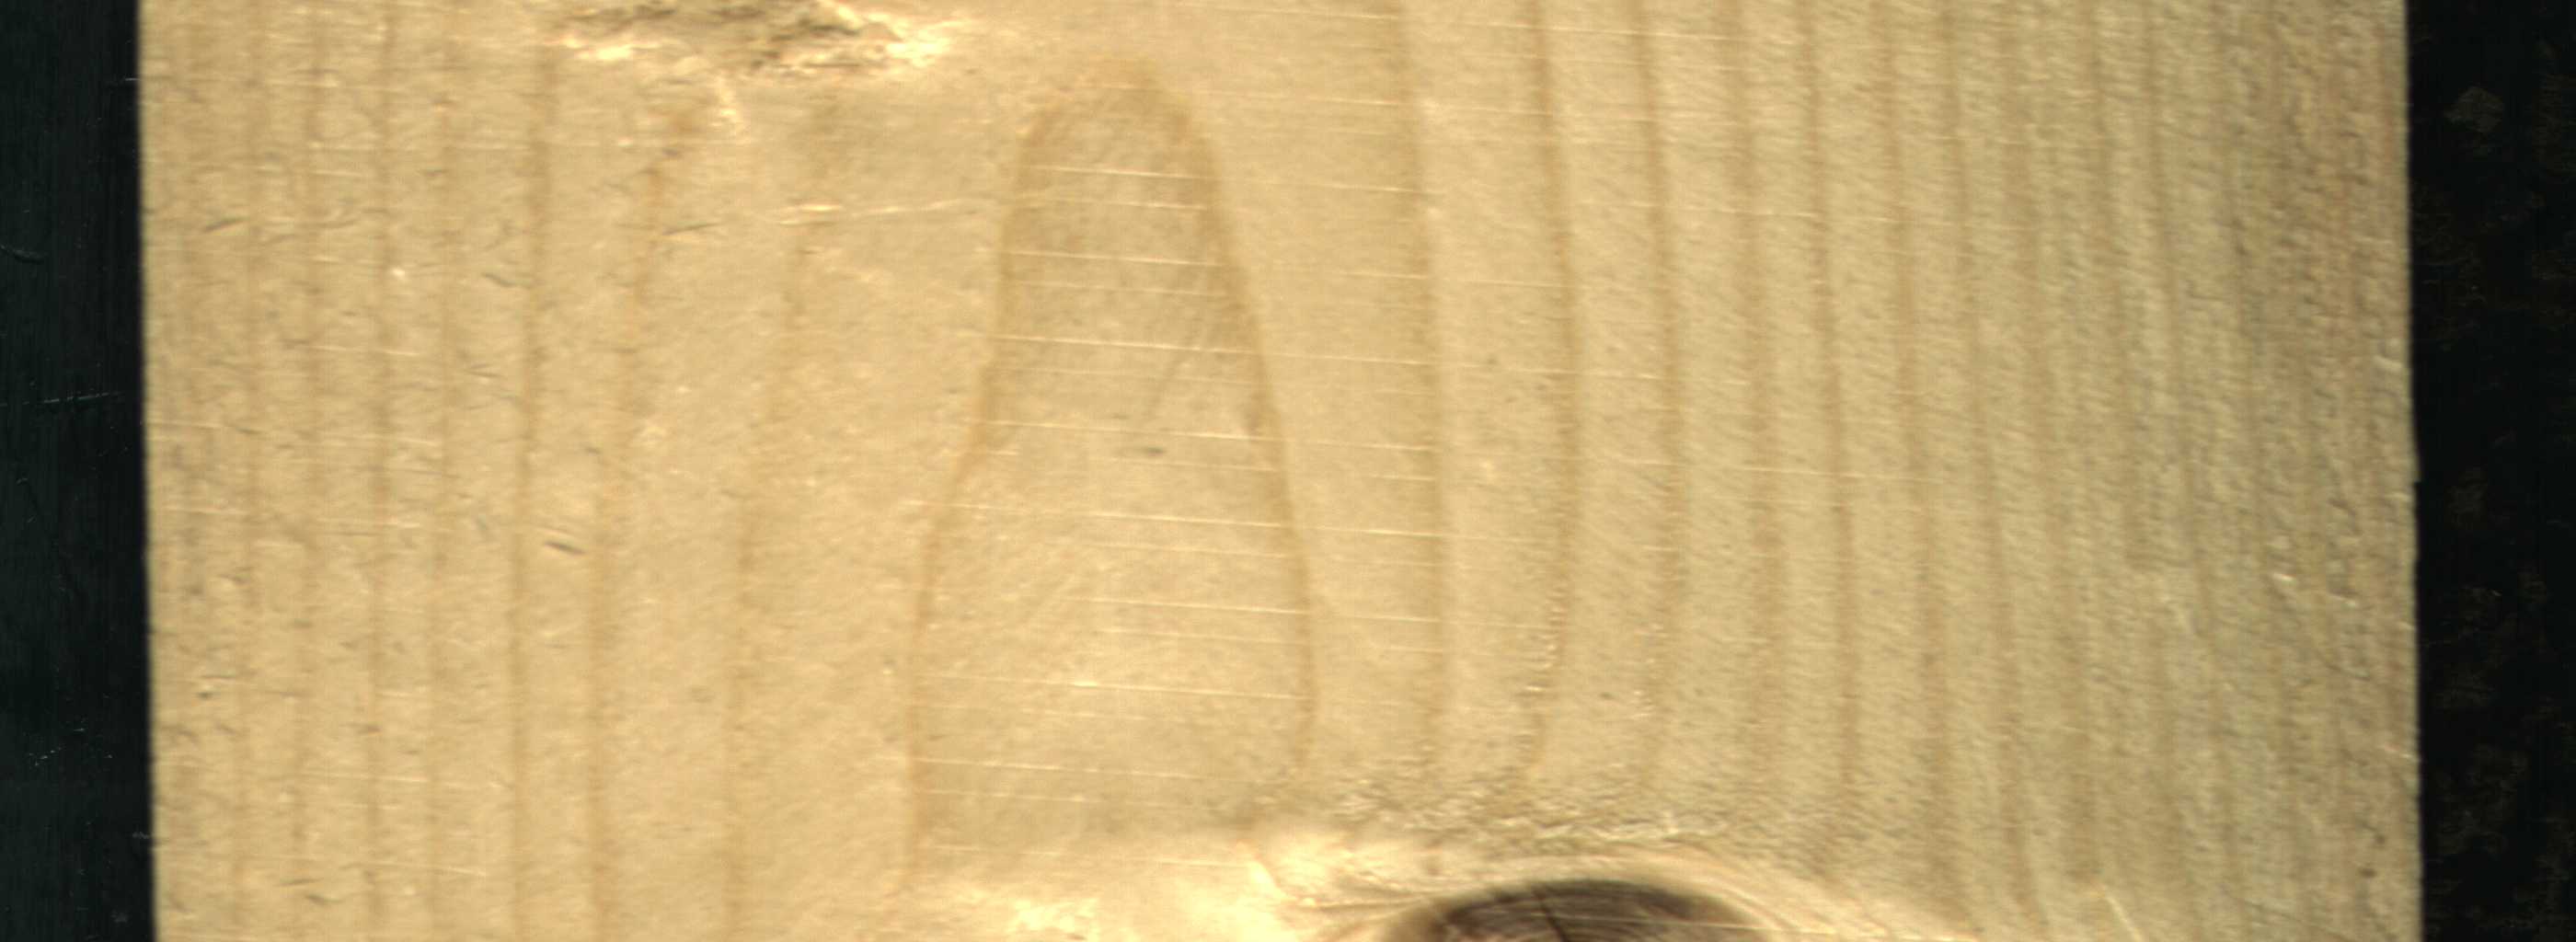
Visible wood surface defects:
knot_with_crack